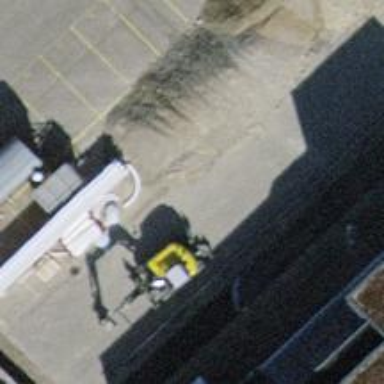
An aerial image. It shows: Charging station.